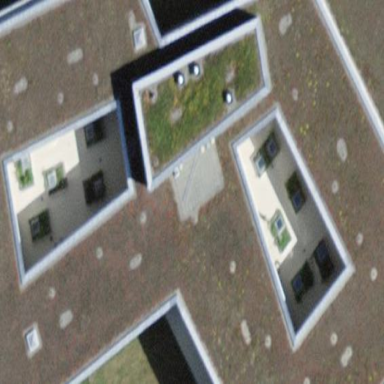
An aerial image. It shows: Building.